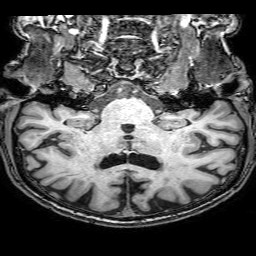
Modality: T1w
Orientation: sagittal
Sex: male
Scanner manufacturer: philips
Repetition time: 0.008206 s
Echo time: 0.00378 s